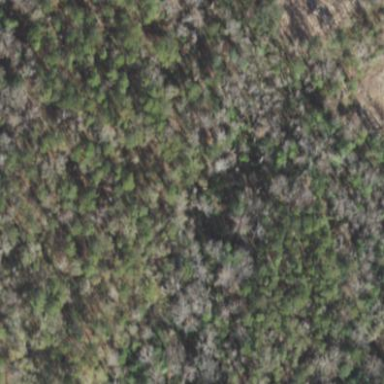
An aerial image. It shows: Mixed woodland with various types of leaves.